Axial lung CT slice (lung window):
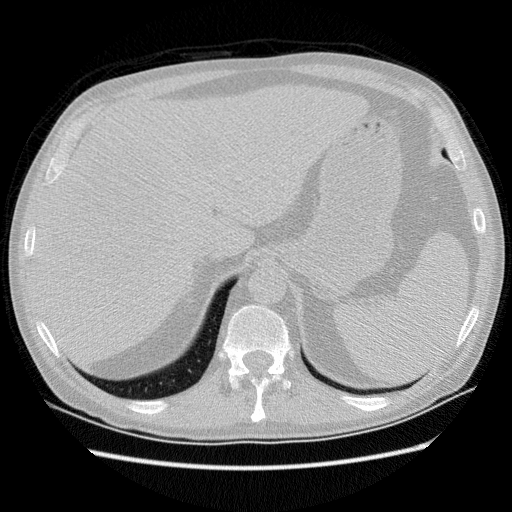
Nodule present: no